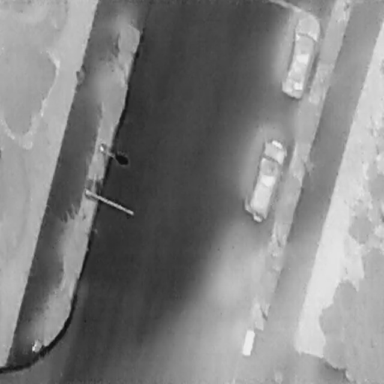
There are two Cars in the infrared image.